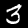
Digit: 3